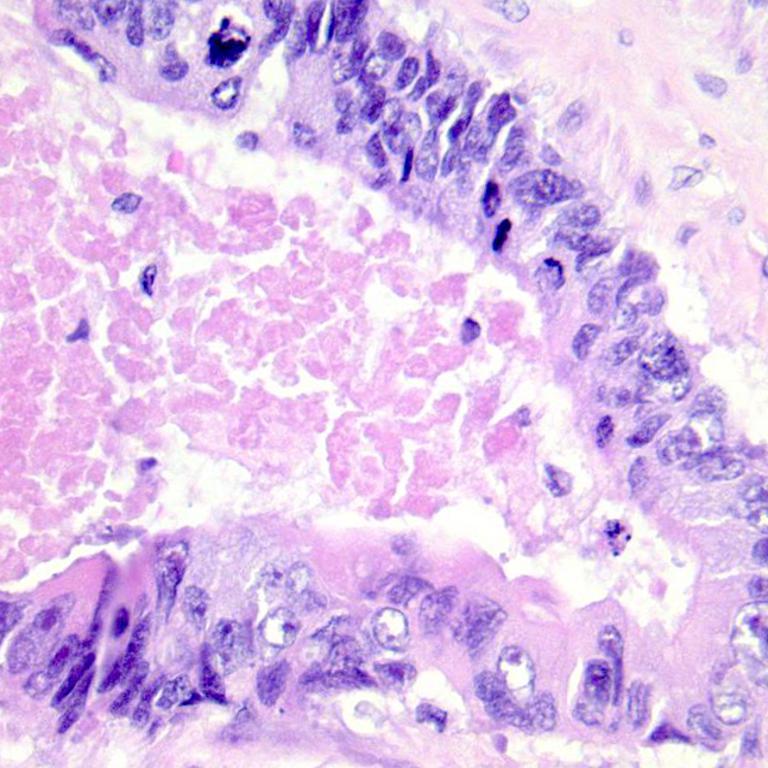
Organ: colon
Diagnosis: adenocarcinomas